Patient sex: M
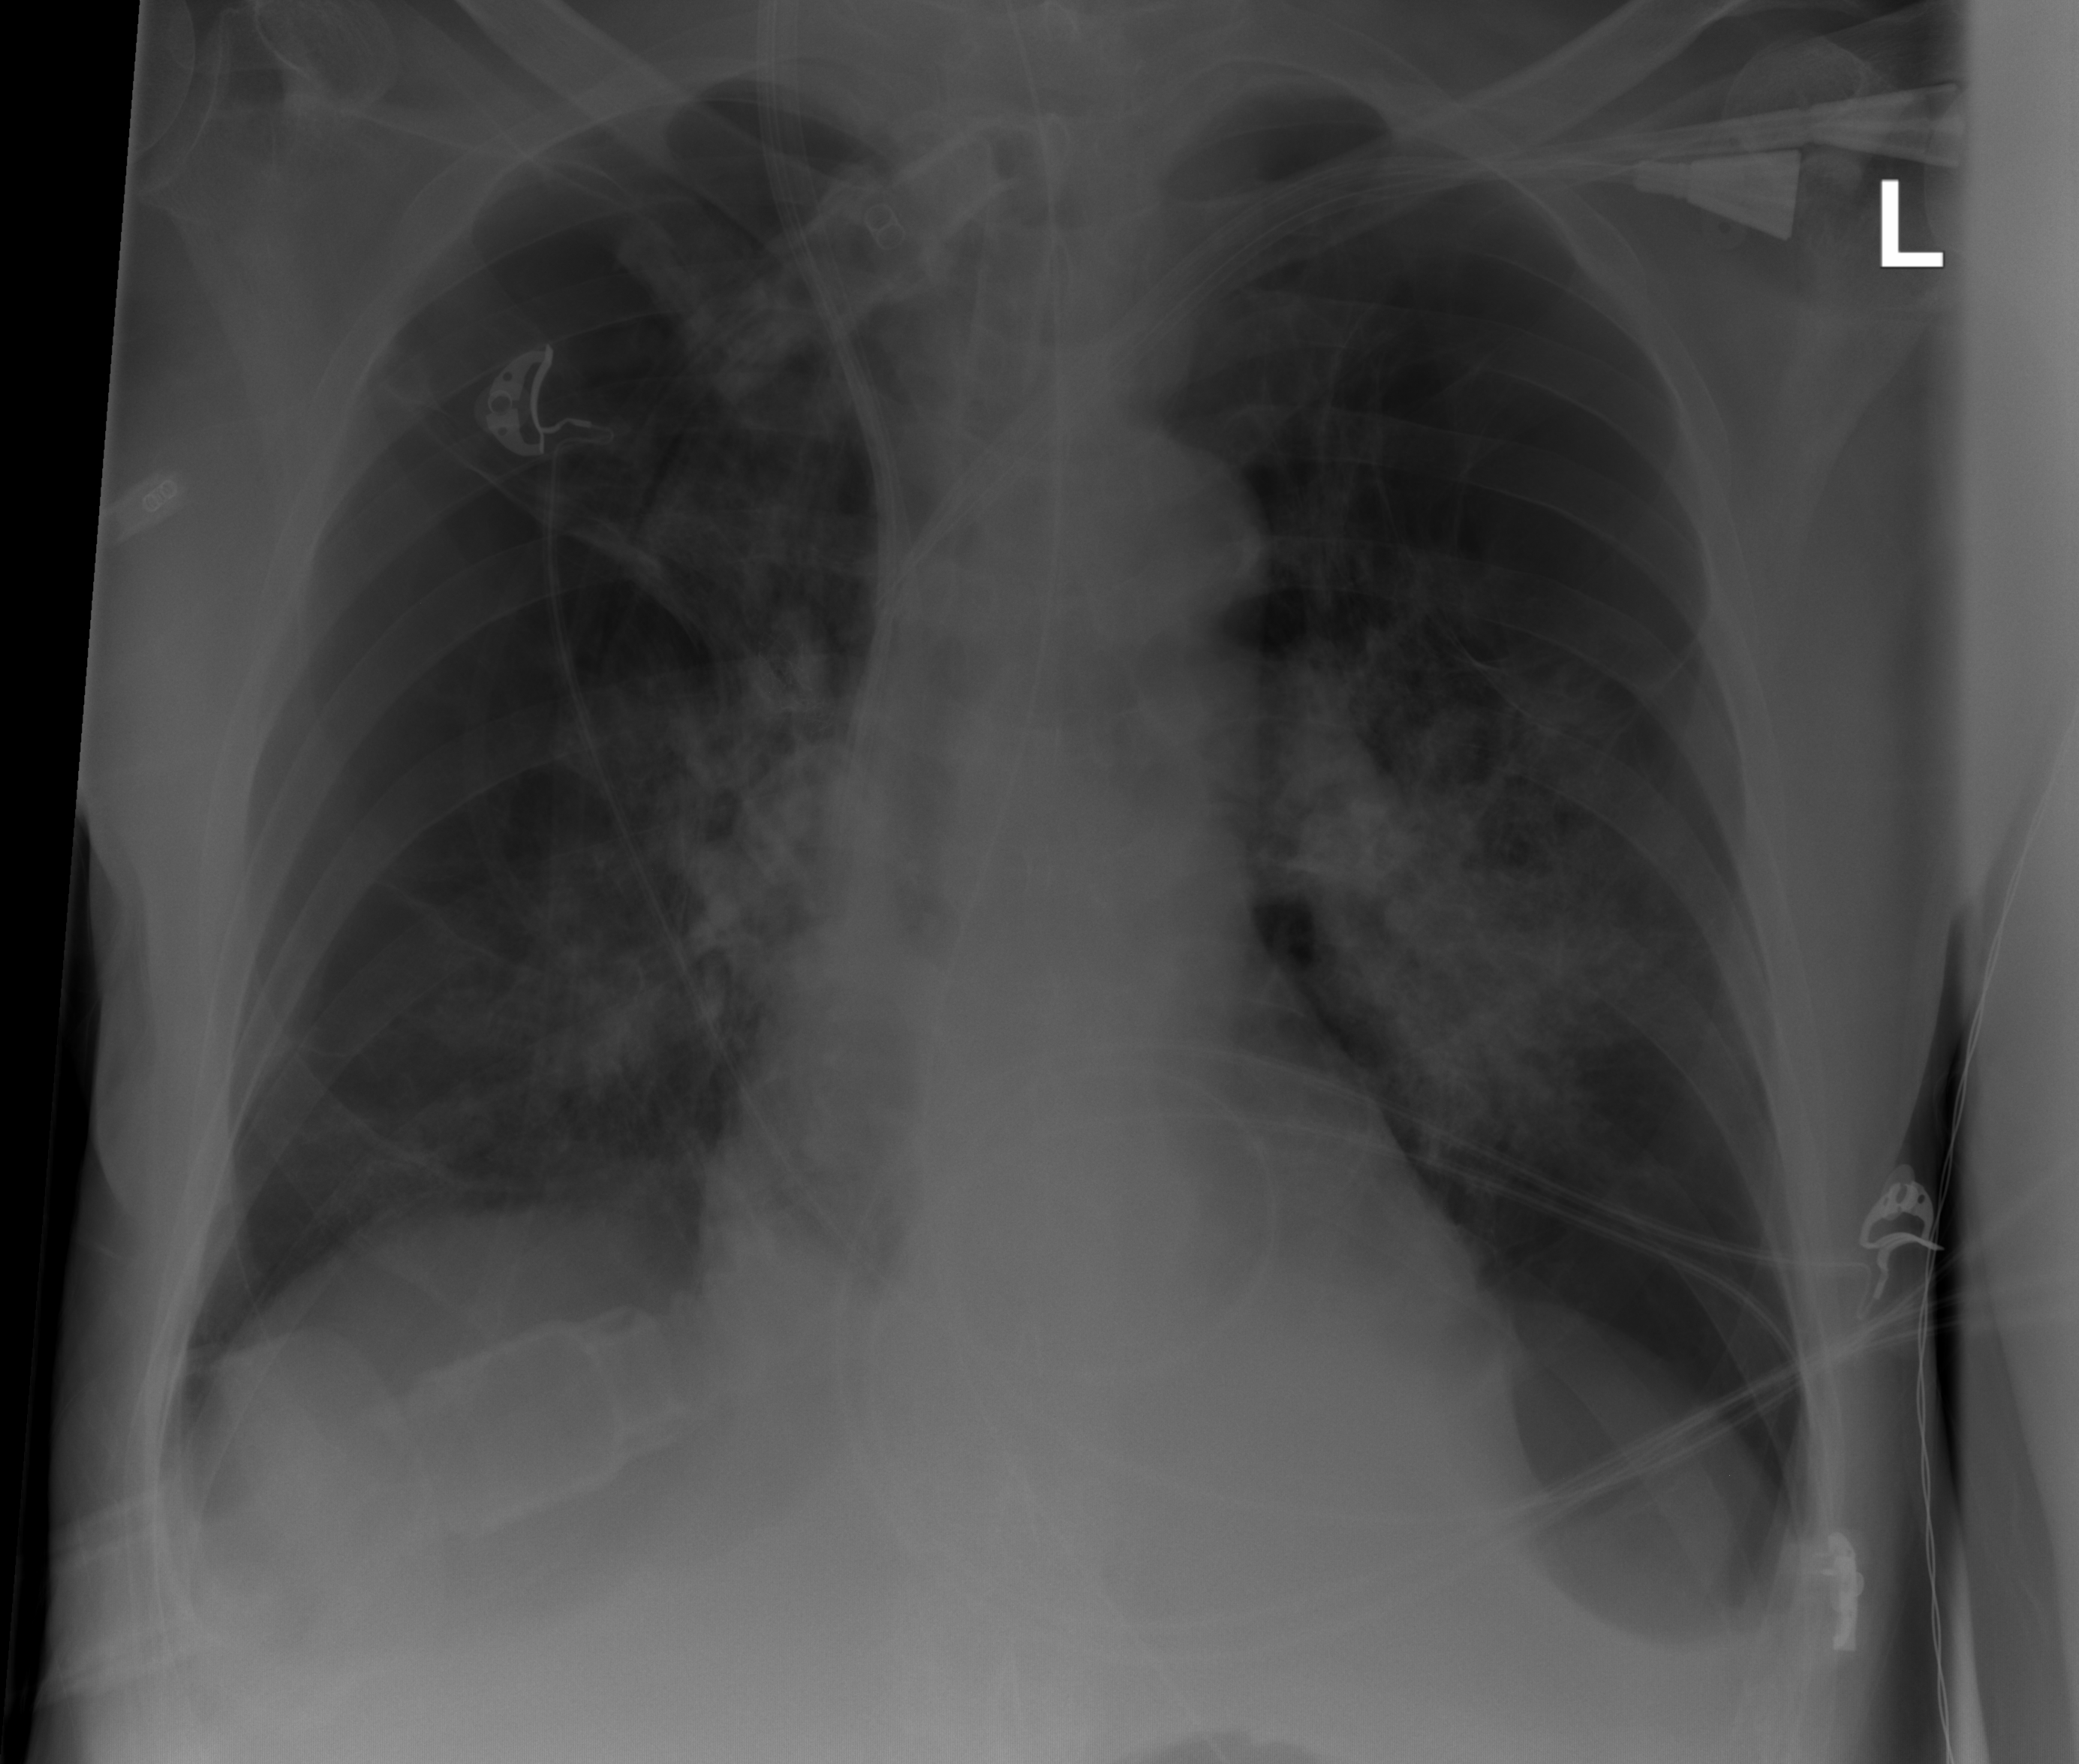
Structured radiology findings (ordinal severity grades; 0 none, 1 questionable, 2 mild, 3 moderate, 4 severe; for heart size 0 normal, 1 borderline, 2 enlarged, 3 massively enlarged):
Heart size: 0
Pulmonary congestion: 0
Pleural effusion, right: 0
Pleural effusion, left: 0
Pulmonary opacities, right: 2
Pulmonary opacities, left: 2
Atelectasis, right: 0
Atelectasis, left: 0